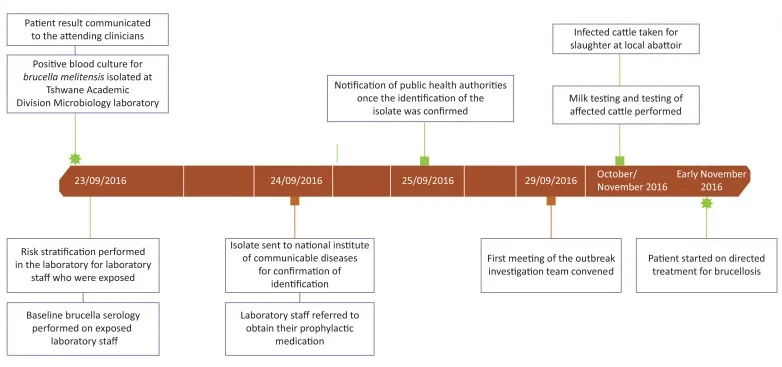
Significant timelines in the series of events related to the brucellosis case at Steve Biko hospital (Pretoria, South Africa) from September to November 2016.
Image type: chart (chart)